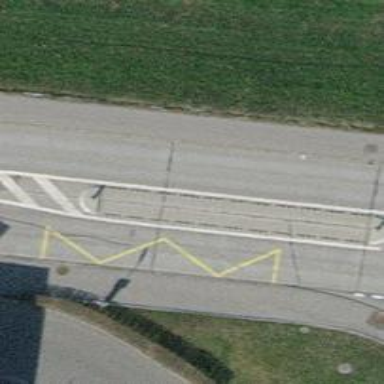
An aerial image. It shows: Bus stop with designated public transport stop position.